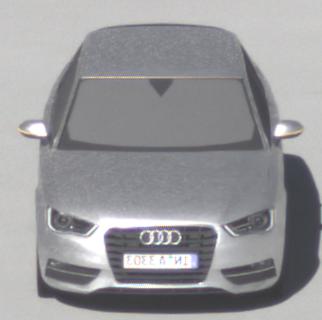
Make: Audi
Model: A3 1.2 TFSI
Detailed model: A3 (8V)
Model produced from: 2013/02
Model produced until: 2014/05
Doors: 3
Color: white
Road condition: dry road
Daytime: morning or afternoon
Contrast: high contrast